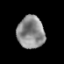
Tissue: prostate
Cell type: Epithelial cells
Senescence score: 0.3603
Nuclear area (px): 864
Mean DAPI intensity: 139.098